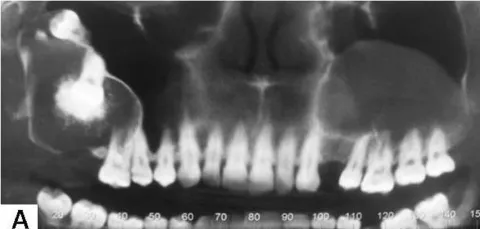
Coronal.
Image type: radiology (x_ray)